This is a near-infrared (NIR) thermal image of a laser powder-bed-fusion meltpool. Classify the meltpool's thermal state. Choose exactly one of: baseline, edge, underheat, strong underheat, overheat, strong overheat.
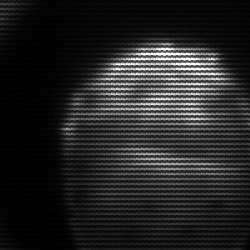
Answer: edge